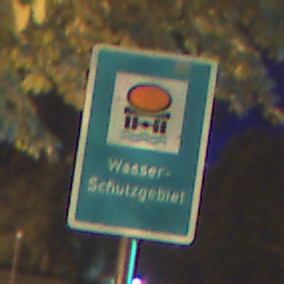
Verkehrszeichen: Wasserschutzgebiet
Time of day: Night
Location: Outdoor (Urban)
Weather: PartlyCloudy
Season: NotSpecified
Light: Artificial